Field crop: tomato
Growth stage: 1
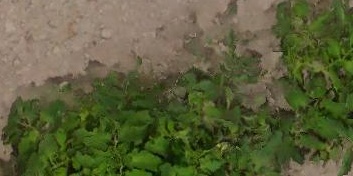
Species: tomato